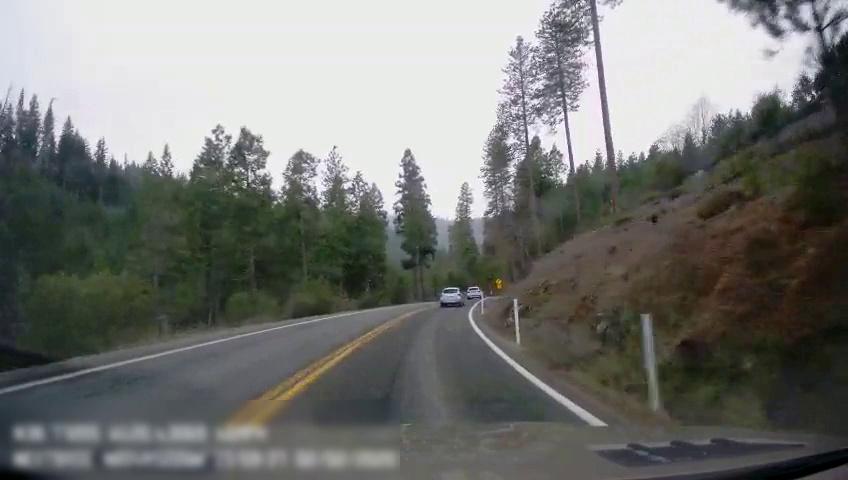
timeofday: Day
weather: Cloudy
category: Drivable Space
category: Vehicles | SUV
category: Vehicles | SUV
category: Lanes | Alternate Lane
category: Lanes | Current Lane
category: Lanes | Opposite Lane
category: Lanes | Opposite Lane